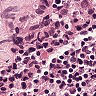
Metastatic tissue present: no